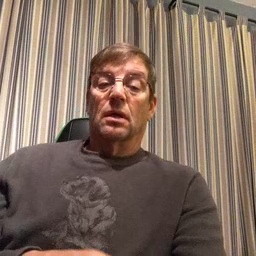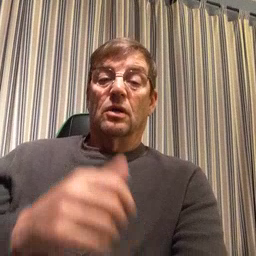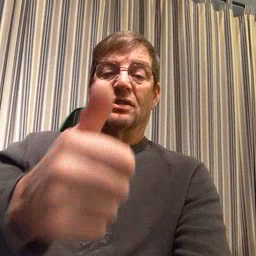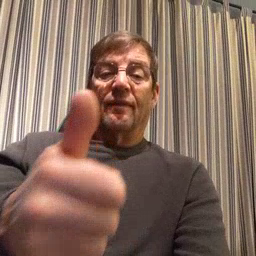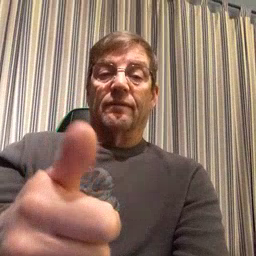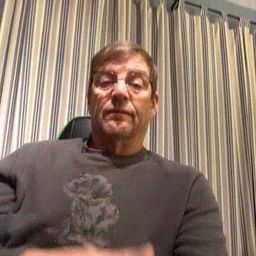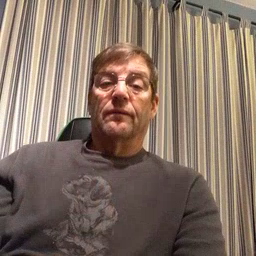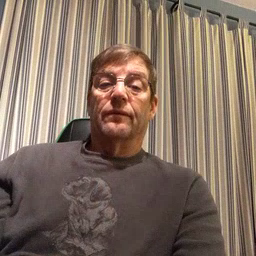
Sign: yourself